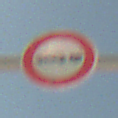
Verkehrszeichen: VerbotPersonenkraftwagenMitAnhaenger
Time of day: Midday
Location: Outdoor (Beach)
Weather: PartlyCloudy
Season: NotSpecified
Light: Natural